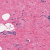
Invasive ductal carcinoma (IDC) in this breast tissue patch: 0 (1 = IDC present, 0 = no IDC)